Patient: sex F, age 73
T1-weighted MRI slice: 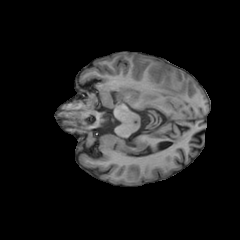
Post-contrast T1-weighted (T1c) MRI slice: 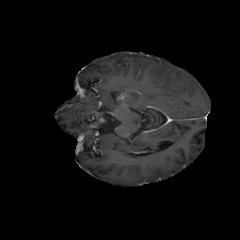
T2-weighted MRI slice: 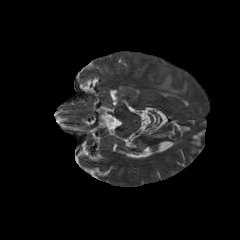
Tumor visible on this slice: yes
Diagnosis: Glioblastoma, IDH-wildtype
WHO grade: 4